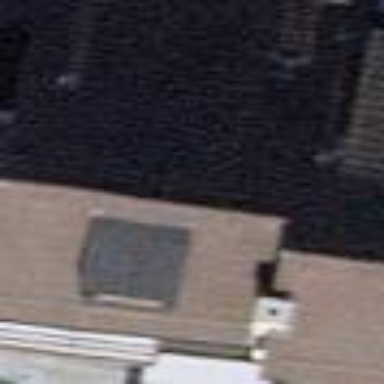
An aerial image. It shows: Building with tiled roof.